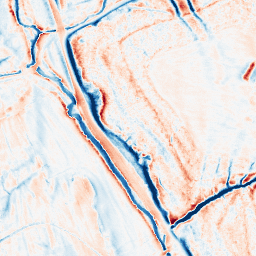
Category: classical
Decomposition family: gaussian_anisotropic
Decomposition parameters: sigma_x: 5
sigma_y: 2
Upsampling method: quintic
Upsampling parameters: scale: 4
Upsampling scale: 4